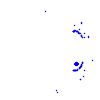
Particle: proton